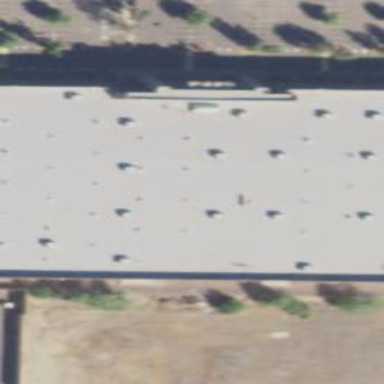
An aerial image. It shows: Commercial building.